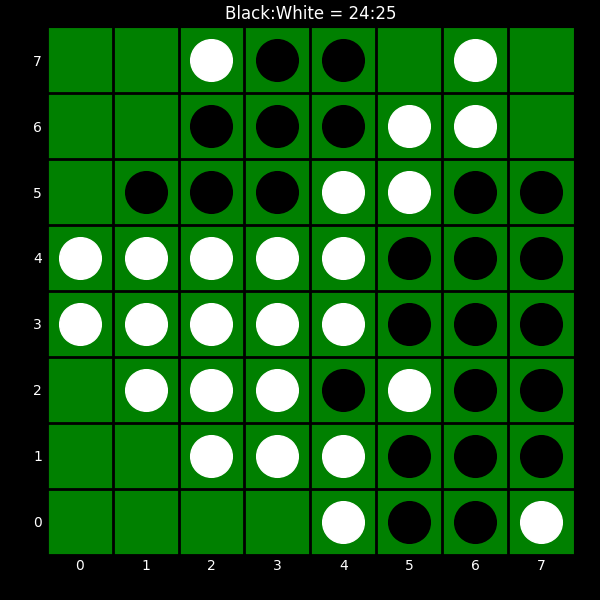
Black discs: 24
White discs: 25